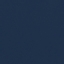
Label: SeaLake